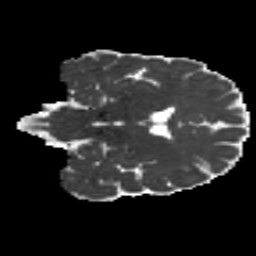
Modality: MD
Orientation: coronal
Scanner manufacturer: siemens
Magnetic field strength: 3 T
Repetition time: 4.16 s
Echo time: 0.0806 s